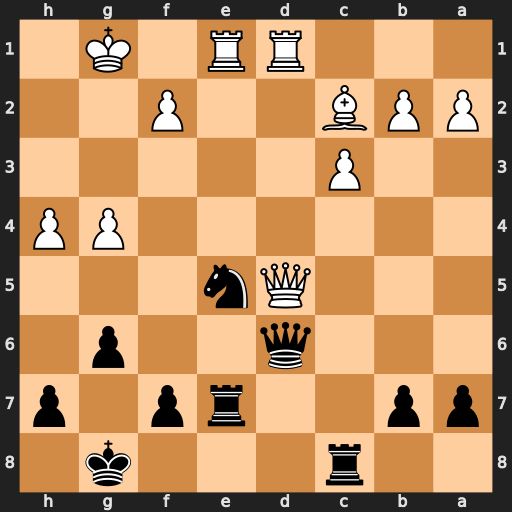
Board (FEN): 2r3k1/pp2rp1p/3q2p1/3Qn3/6PP/2P5/PPB2P2/3RR1K1
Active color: b
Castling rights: -
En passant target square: -
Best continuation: Qxd5 Rxd5 Nf3+